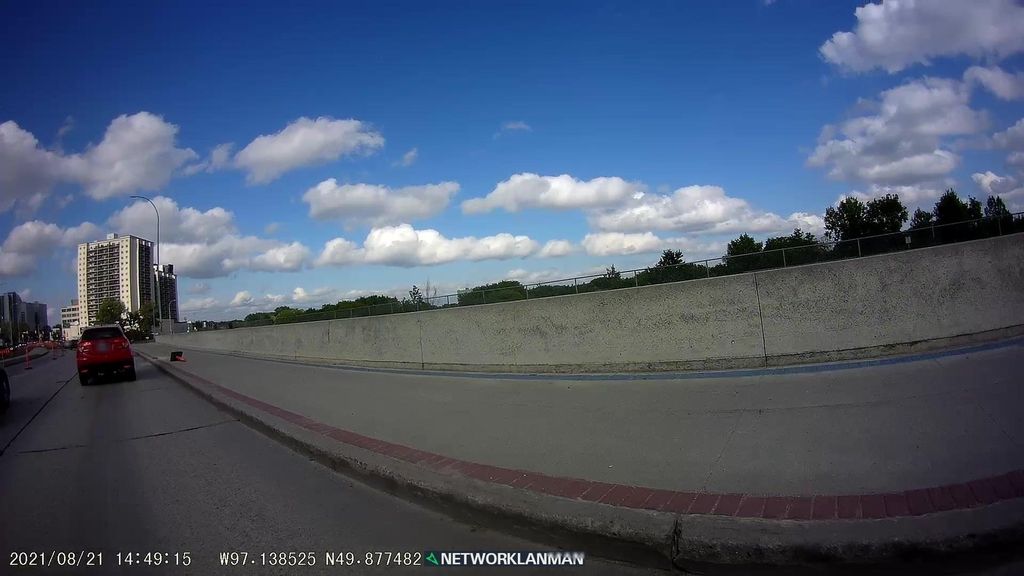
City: winnipeg